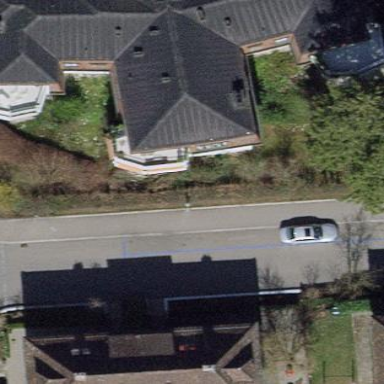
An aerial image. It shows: Apartment building with tile roof.